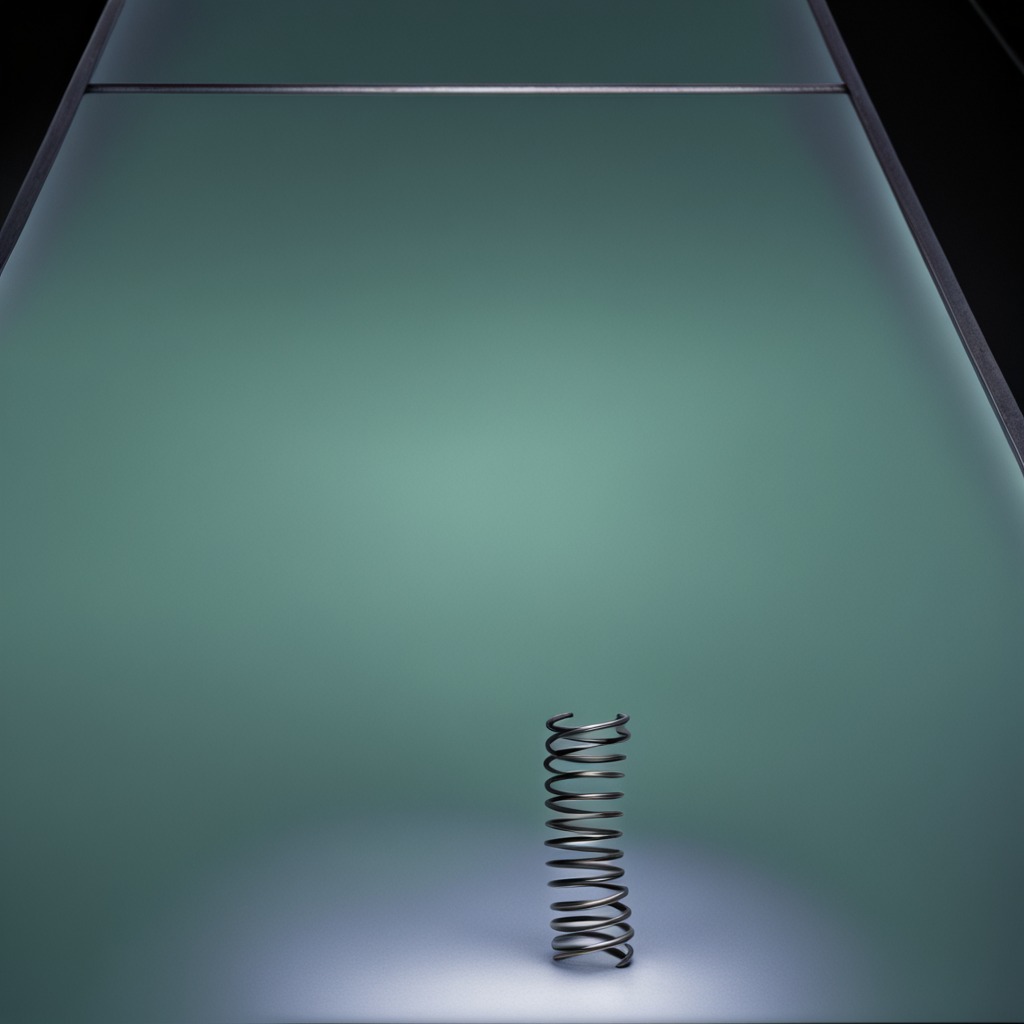
A coiled metal spring lies on a clean empty table in a railway signal maintenance room.